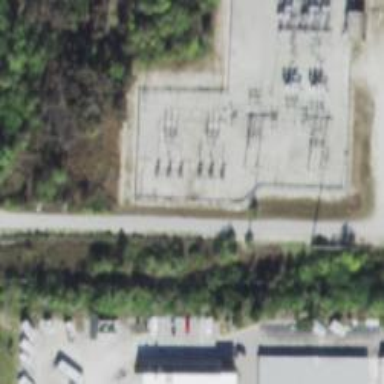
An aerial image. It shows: Switch used for power control.